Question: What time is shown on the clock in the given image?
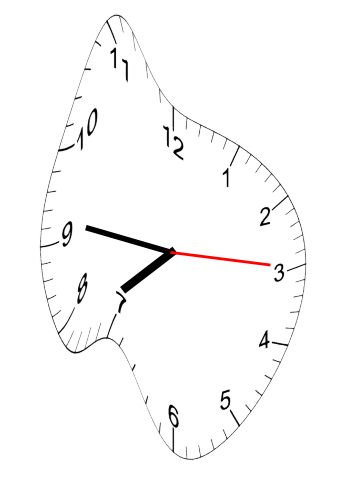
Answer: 07:46:15